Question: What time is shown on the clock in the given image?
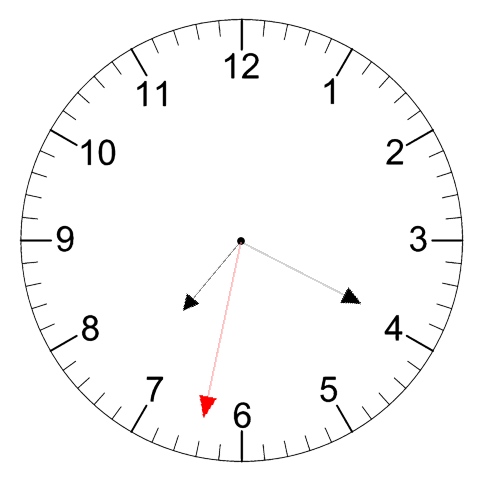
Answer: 07:19:32